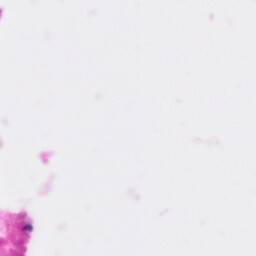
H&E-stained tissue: Pancreatic